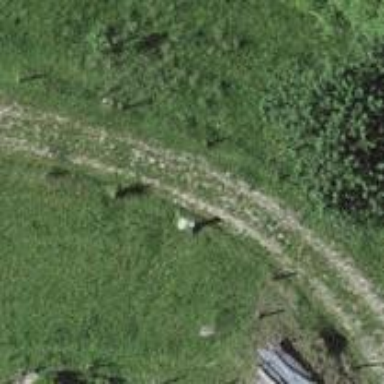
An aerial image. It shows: Grassy track.